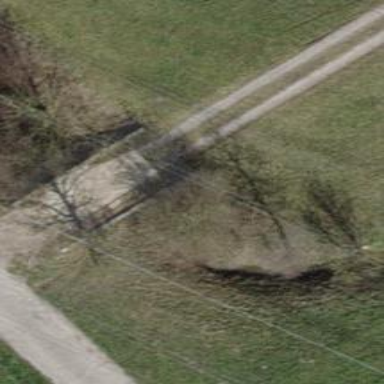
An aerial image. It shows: Bridge over compacted grade2 track.